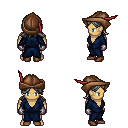
a pixel art fantasy rpg character, male body template, human, tanned skin, blue robe, magenta pants, gray loose hair, leather cap, metal gloves, brown shoes, four views (front, back, left, right), 2x2 character sprite sheet, small pixel art, hard edges, no anti-aliasing